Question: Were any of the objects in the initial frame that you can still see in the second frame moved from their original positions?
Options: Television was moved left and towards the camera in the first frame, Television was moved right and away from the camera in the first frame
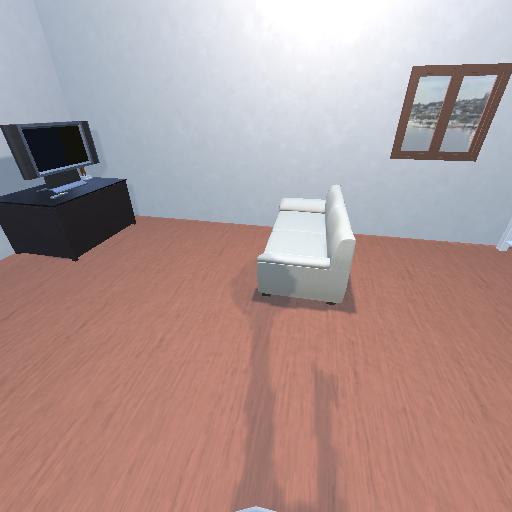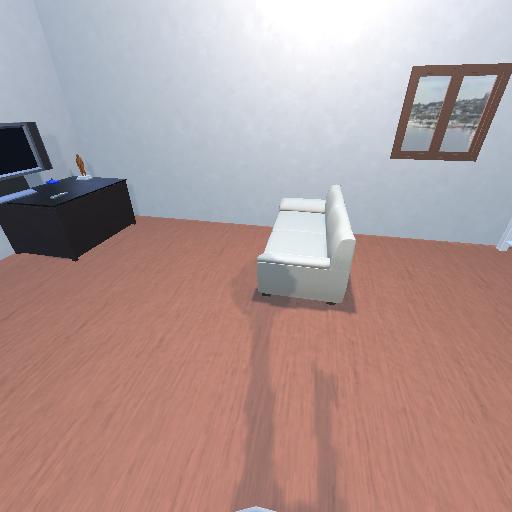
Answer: Television was moved left and towards the camera in the first frame